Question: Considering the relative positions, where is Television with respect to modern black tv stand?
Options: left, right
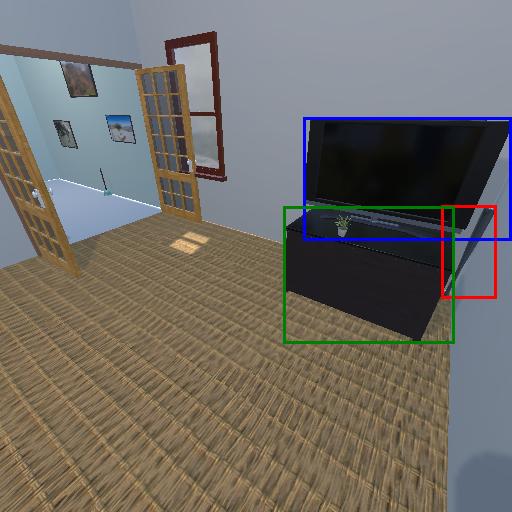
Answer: left